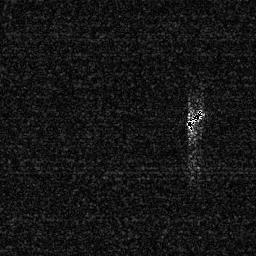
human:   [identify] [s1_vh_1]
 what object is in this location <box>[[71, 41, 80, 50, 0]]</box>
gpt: <ref>1 medium ship at the right</ref>